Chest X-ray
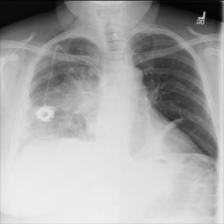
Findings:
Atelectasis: negative
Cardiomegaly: negative
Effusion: negative
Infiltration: negative
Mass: negative
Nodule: negative
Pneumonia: negative
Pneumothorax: negative
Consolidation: negative
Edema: negative
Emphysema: negative
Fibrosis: negative
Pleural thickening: positive
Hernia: negative